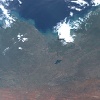
Label: land